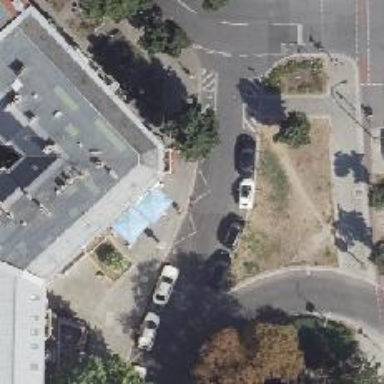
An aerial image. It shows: Taxi stand.